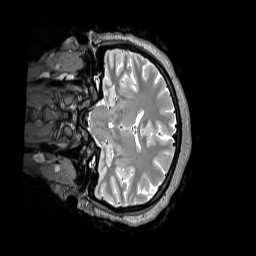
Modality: T2w
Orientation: coronal
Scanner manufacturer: siemens
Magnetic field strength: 3 T
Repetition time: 3.2 s
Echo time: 0.406 s